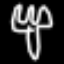
Label: fork